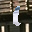
Label: 1